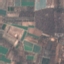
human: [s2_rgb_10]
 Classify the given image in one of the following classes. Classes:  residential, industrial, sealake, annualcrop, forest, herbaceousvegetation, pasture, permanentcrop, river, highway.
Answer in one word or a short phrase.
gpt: PermanentCrop